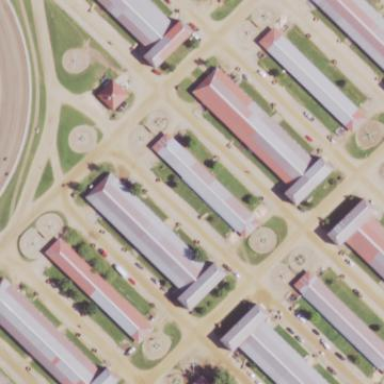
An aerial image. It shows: Stable building.